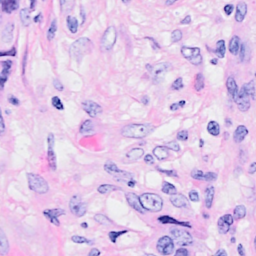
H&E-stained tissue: Breast